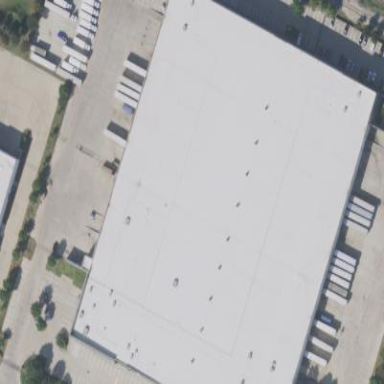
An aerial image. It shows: Warehouse.